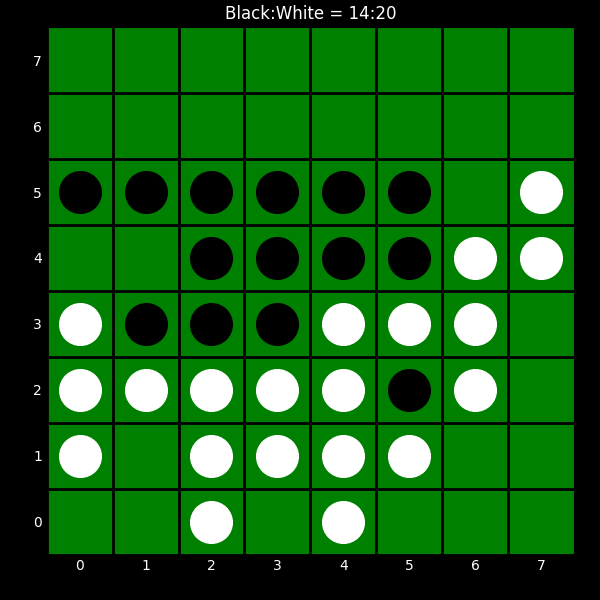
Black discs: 14
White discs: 20